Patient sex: M
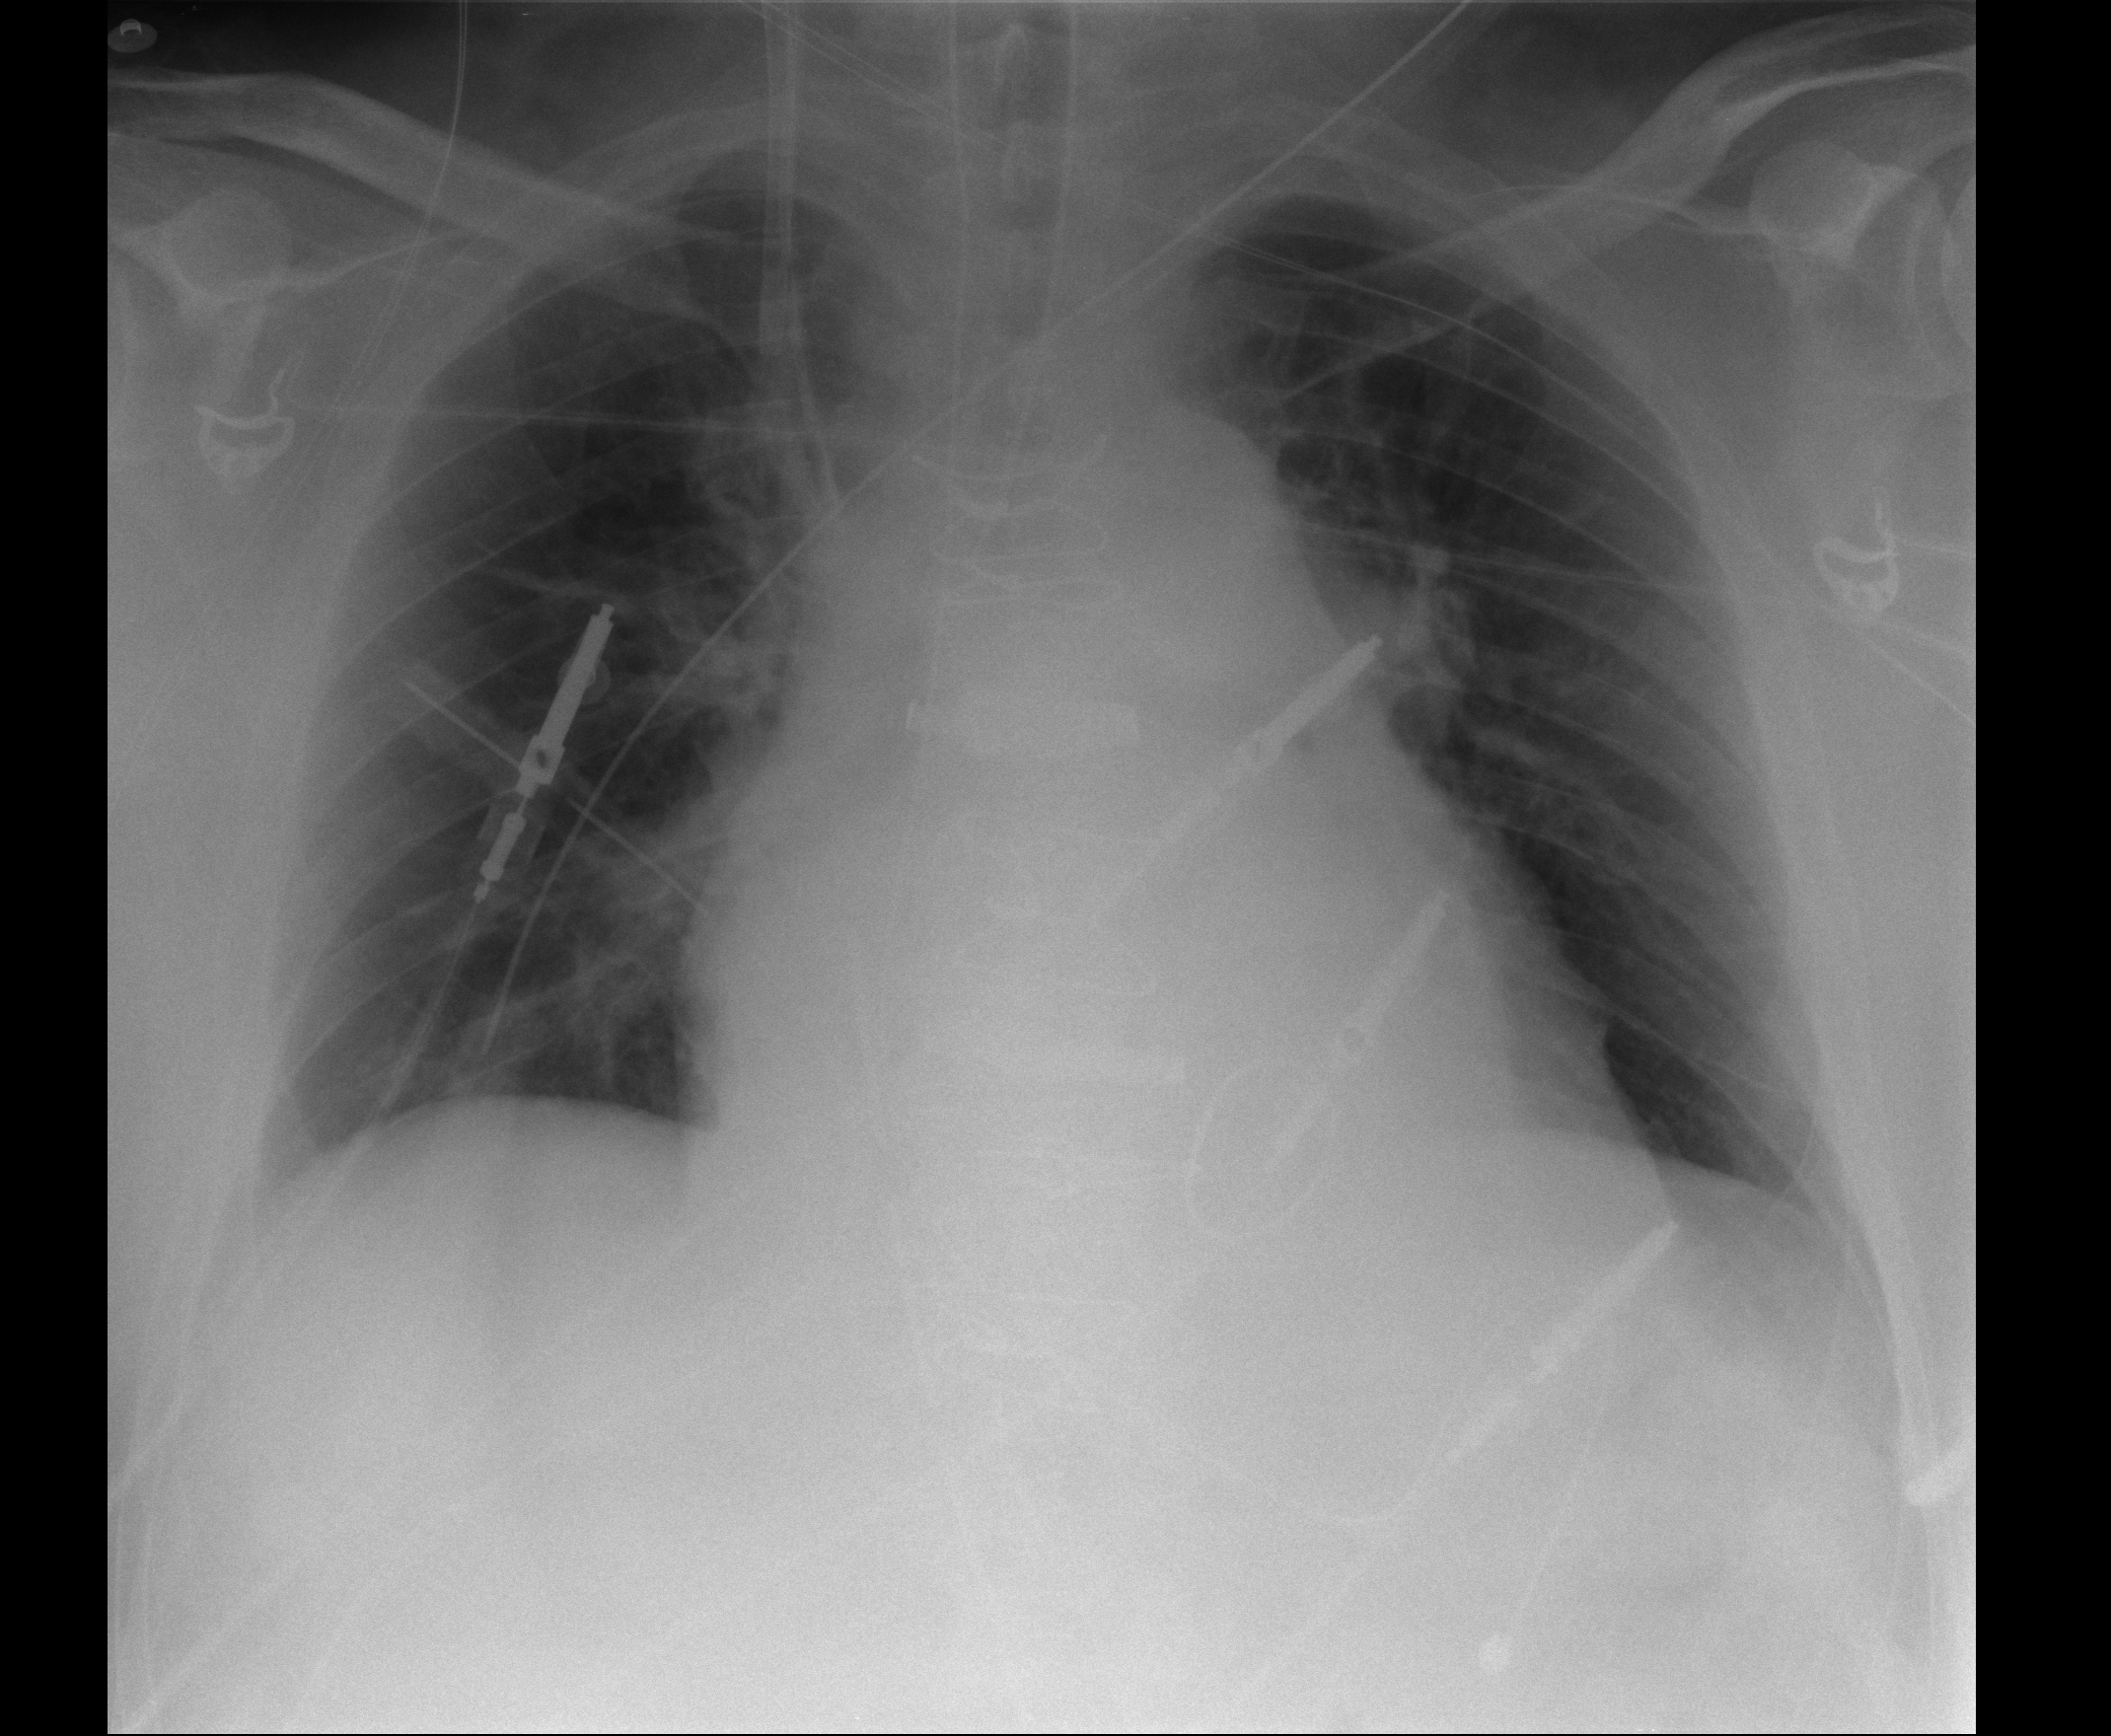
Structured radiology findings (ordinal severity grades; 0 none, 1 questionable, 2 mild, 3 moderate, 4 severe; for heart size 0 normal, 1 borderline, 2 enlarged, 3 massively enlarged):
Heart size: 2
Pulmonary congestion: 2
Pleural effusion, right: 0
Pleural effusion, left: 0
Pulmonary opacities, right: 0
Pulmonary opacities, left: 0
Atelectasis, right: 0
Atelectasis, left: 0